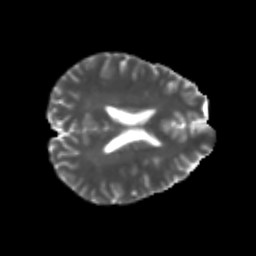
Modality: T2w
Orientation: axial
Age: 21
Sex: male
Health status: healthy
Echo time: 0.074 s